五年级 · 变换几何
如下图, 若将三角形 $\mathrm{ABC}$ 向上平移 2 格后的图形是三角形 $\mathrm{A}^{\prime} \mathrm{B}^{\prime} \mathrm{C}^{\prime}$, 则顶点 $\mathrm{A}^{\prime}$ 的位置用数对表示为 $(\quad)$ 。

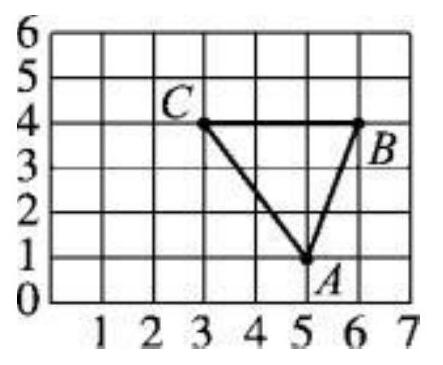
A. $(7,3)$
B. $(5,3)$
C. $(7,1)$
答案: B